Question: I want to implement a scrolling animation for QML 'ListView'. Here is a sample image:

Can anybody advise me for implementing this?
Thank you.
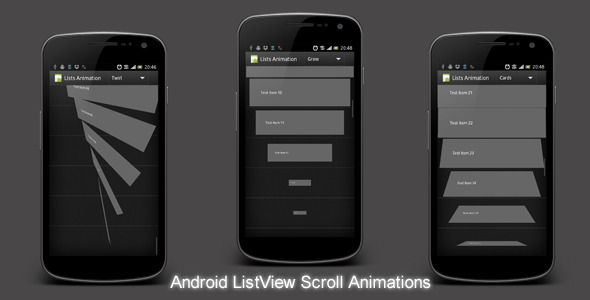
Answer: After many hours of work, research and @BaCaRoZzo's great help (Thanks @BaCaRoZzo), I finally found the right solution. Just use 'Component.onCompleted()' event handler to run the animation associated with each delegate.
Here is an example, enjoy!

'''
import QtQuick 2.3
ListView {
anchors.fill: parent
id: list
model: 100
cacheBuffer: 50
delegate: Rectangle {
id: itemDelegate
Component.onCompleted: showAnim.start();
transform: Rotation { id:rt; origin.x: width; origin.y: height; axis { x: 0.3; y: 1; z: 0 } angle: 0}// <--- I like this one more!
width: parent.width
height: 50
color: index % 2 === 0 ? "#EEE" : "#DDD"
SequentialAnimation {
id: showAnim
running: false
RotationAnimation { target: rt; from: 180; to: 0; duration: 800; easing.type: Easing.OutBack; property: "angle" }
}
}
}
'''